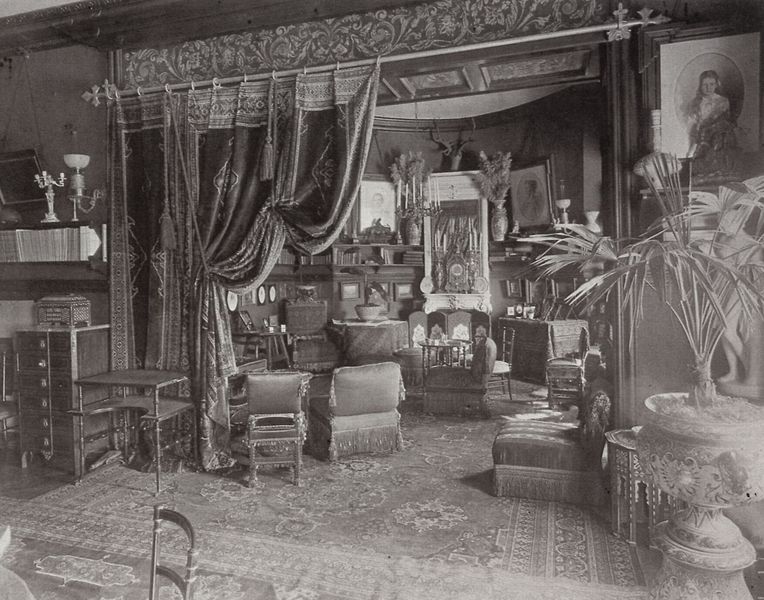
Titel: Innenräume im Haus der Levasovs am Fontanka Fluss. St. Petersburg
Künstler: Russischer Photograph
Schlagwörter: blätter, dunkel, weiß, braun, grau, hell, lampe, licht, raum, schwarz, stuhl, stühle, tisch, zimmer, blick, ornament, teppich, regal, innenraum, möbel, portrait, vorhang, zweige, interieur, sessel, pflanze, kamin, vase, topf, arbeitszimmer, bilder, bücher, fotos, kommode, sofa, wohnzimmer, ansicht, curtain, chairs, gardine, room, salon, tapete, wohnung, detail, trennung, verzierung, atelier, uhr, kerzen, leuchter, vasen, palme, raumteiler, zimmerpflanze, kordel, quaste, couch, foto, fotografie, photographie, eingang, truhe, vitrine, photo, fries, schubladen, kerzenständer, kerzenhalter, kerzenleuchter, mobiliar, planzen, kassetten, kassettendecke, schränkchen, vorhand, einrichtung, geweih, perser, wanduhr, beistelltisch, studio, wohnraum, inventar, inneneinrichtung, mustertapete, zimer, gardinenstange, vorhangstange, wandleuchter, mobilar, raumtrenner, tischpflanze, topfpfanze, wandlampe